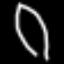
Label: leaf